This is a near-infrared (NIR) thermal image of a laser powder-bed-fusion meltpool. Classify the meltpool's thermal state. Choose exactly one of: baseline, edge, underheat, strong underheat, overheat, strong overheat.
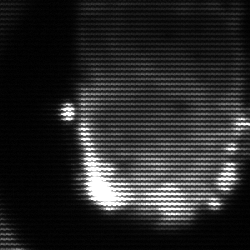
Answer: baseline